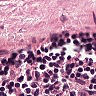
Metastatic tissue present: no